Aerial crown-view tile of a tropical tree (Barro Colorado Island, Panama), acquired 20240716:
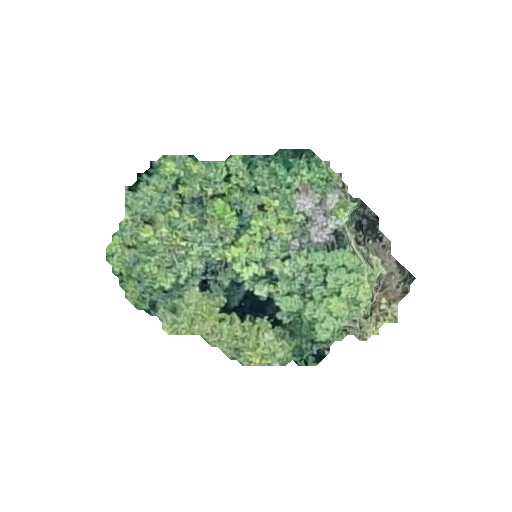
Species: Protium tenuifolium
GBIF accepted scientific name: Protium tenuifolium
Crown area: 74.43 m²